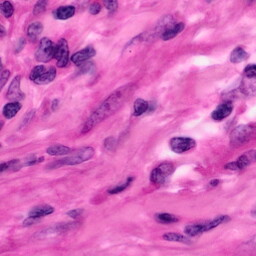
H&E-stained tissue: Pancreatic